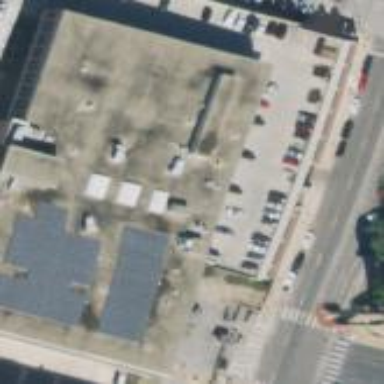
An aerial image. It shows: Courthouse building.